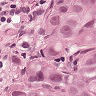
Metastatic tissue present: yes